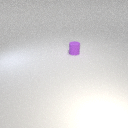
small purple rubber cylinder